【题型】解答题　【知识点】平面几何　【难度】medium
如图，已知点 $E$、$F$ 分别在 $\triangle ABC$ 的边 $AB$ 和 $AC$ 上，$EF \parallel BC$，$BE = 2AE$，点 $D$ 在 $BC$ 的延长线上，$BC = CD$，连接 $ED$ 与 $AC$ 交于点 $G$.

(1) 求 $\frac{EG}{GD}$ 的值；

(2) 设 $\overrightarrow{BA} = \vec{a}$，$\overrightarrow{BD} = \vec{b}$，那么 $\overrightarrow{AC} = \underline{\qquad\qquad\qquad}$，$\overrightarrow{EG} = \underline{\qquad\qquad\qquad}$.（用向量 $\vec{a}$、$\vec{b}$ 表示）

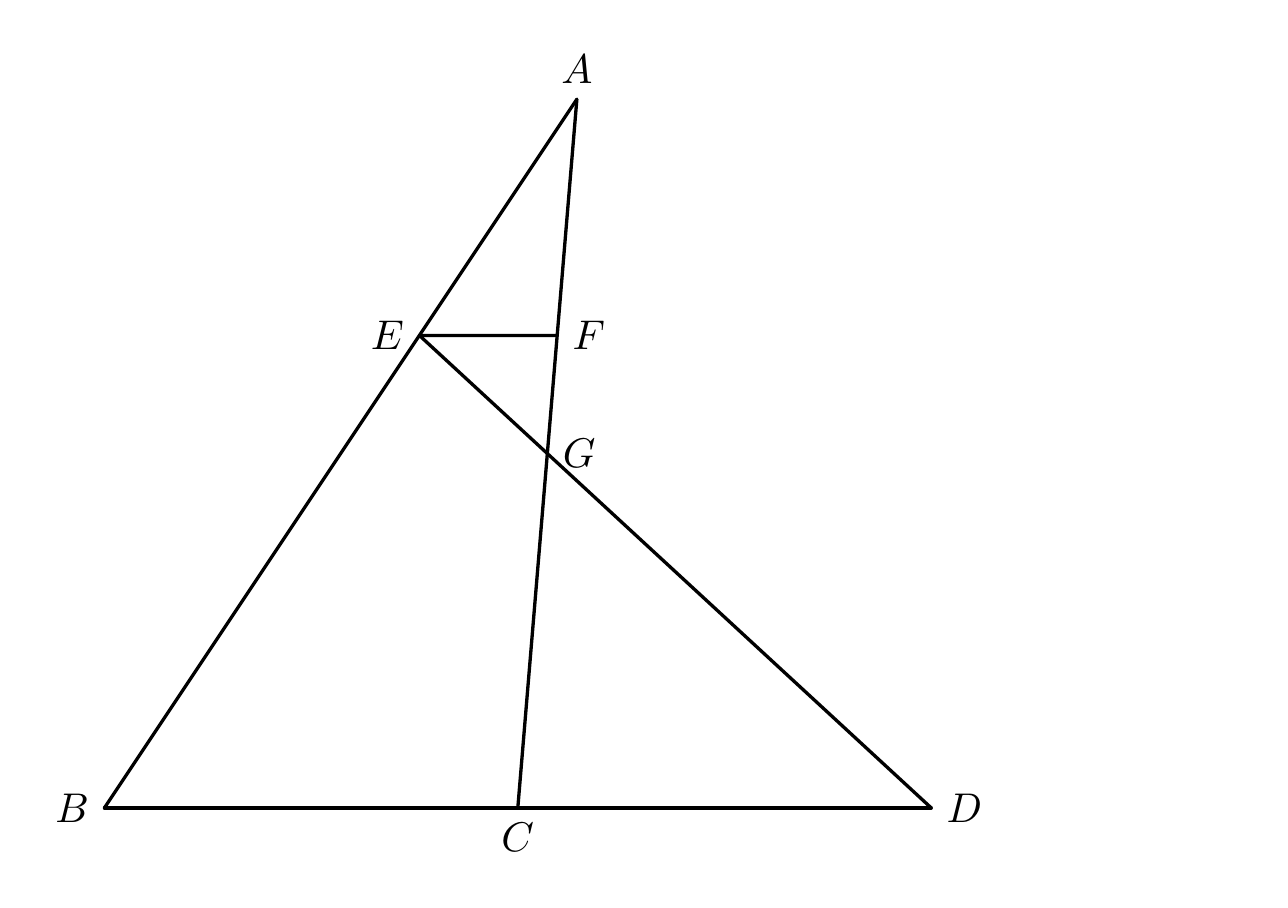
【解答】

【答案】
(1) $\frac{1}{3}$ \\
(2) $-\vec{a} + \frac{1}{2}\vec{b}$，$-\frac{1}{6}\vec{a} + \frac{1}{4}\vec{b}$

【分析】
本题考查平面向量、相似三角形的判定与性质，熟练掌握三角形法则、相似三角形的判定与性质是解答本题的关键.

(1) 由题意可得 $\triangle AEF \sim \triangle ABC$，则 $\frac{EF}{BC} = \frac{AE}{AB} = \frac{1}{3}$，即 $\frac{EF}{CD} = \frac{1}{3}$，再证明 $\triangle EFG \sim \triangle DCG$，即可求解；

(2) 由题意得 $\overrightarrow{BC} = \frac{1}{2}\overrightarrow{BD} = \frac{1}{2}\vec{b}$，$\overrightarrow{AB} = -\vec{a}$，则 $\overrightarrow{AC} = \overrightarrow{AB} + \overrightarrow{BC}$；由题意得 $EG = \frac{1}{4}ED$，$BE = \frac{2}{3}AB$，则 $\overrightarrow{EB} = -\frac{2}{3}\vec{a}$，$\overrightarrow{ED} = \overrightarrow{EB} + \overrightarrow{BD}$，进而求解.

【详解】
(1) $\because BE = 2AE$, \\
$\therefore AB = 3AE$. \\
$\because EF \parallel BC$, \\
$\therefore \angle AEF = \angle B$，$\angle AFE = \angle ACB$, \\
$\therefore \triangle AEF \sim \triangle ABC$, \\
$\therefore \frac{EF}{BC} = \frac{AE}{AB} = \frac{1}{3}$. \\
$\because BC = CD$, \\
$\therefore \frac{EF}{CD} = \frac{1}{3}$. \\
$\because EF \parallel BC$, \\
$\therefore \angle GEF = \angle GDC$，$\angle EFG = \angle DCG$, \\
$\therefore \triangle EFG \sim \triangle DCG$, \\
$\therefore \frac{EG}{GD} = \frac{EF}{CD} = \frac{1}{3}$.

(2) $\because BC = CD$, \\
$\therefore \overrightarrow{BC} = \frac{1}{2}\overrightarrow{BD} = \frac{1}{2}\vec{b}$. \\
$\because \overrightarrow{BA} = \vec{a}$, \\
$\therefore \overrightarrow{AB} = -\vec{a}$. \\
$\therefore \overrightarrow{AC} = \overrightarrow{AB} + \overrightarrow{BC} = -\vec{a} + \frac{1}{2}\vec{b}$. \\
$\because \frac{EG}{GD} = \frac{1}{3}$, \\
$\therefore EG = \frac{1}{3}GD$，$EG = \frac{1}{4}ED$. \\
$\because BE = 2AE$, \\
$\because BE = \frac{2}{3}AB$. \\
$\therefore \overrightarrow{EB} = -\frac{2}{3}\vec{a}$. \\
$\therefore \overrightarrow{ED} = \overrightarrow{EB} + \overrightarrow{BD} = -\frac{2}{3}\vec{a} + \vec{b}$. \\
$\therefore \overrightarrow{EG} = \frac{1}{4}\left(-\frac{2}{3}\vec{a} + \vec{b}\right) = -\frac{1}{6}\vec{a} + \frac{1}{4}\vec{b}$.

故答案为：$\overrightarrow{AC} = -\vec{a} + \frac{1}{2}\vec{b}$，$\overrightarrow{EG} = -\frac{1}{6}\vec{a} + \frac{1}{4}\vec{b}$.